Question: I'm trying to connect to a MySQL server on my Homestead (vagrant) setup. I don't have any problems SSH-ing inside it, and I can use it's command line mysql without problems. Note that I'd like to connect to it from my host machine using MySQL Workbench on Ubuntu 14.10
Here are my settings:

As you can see I've added my private ssh key. I don't think there is an ssh password set. The mysql username and passwords though are 100% correct.
What am i doing wrong?
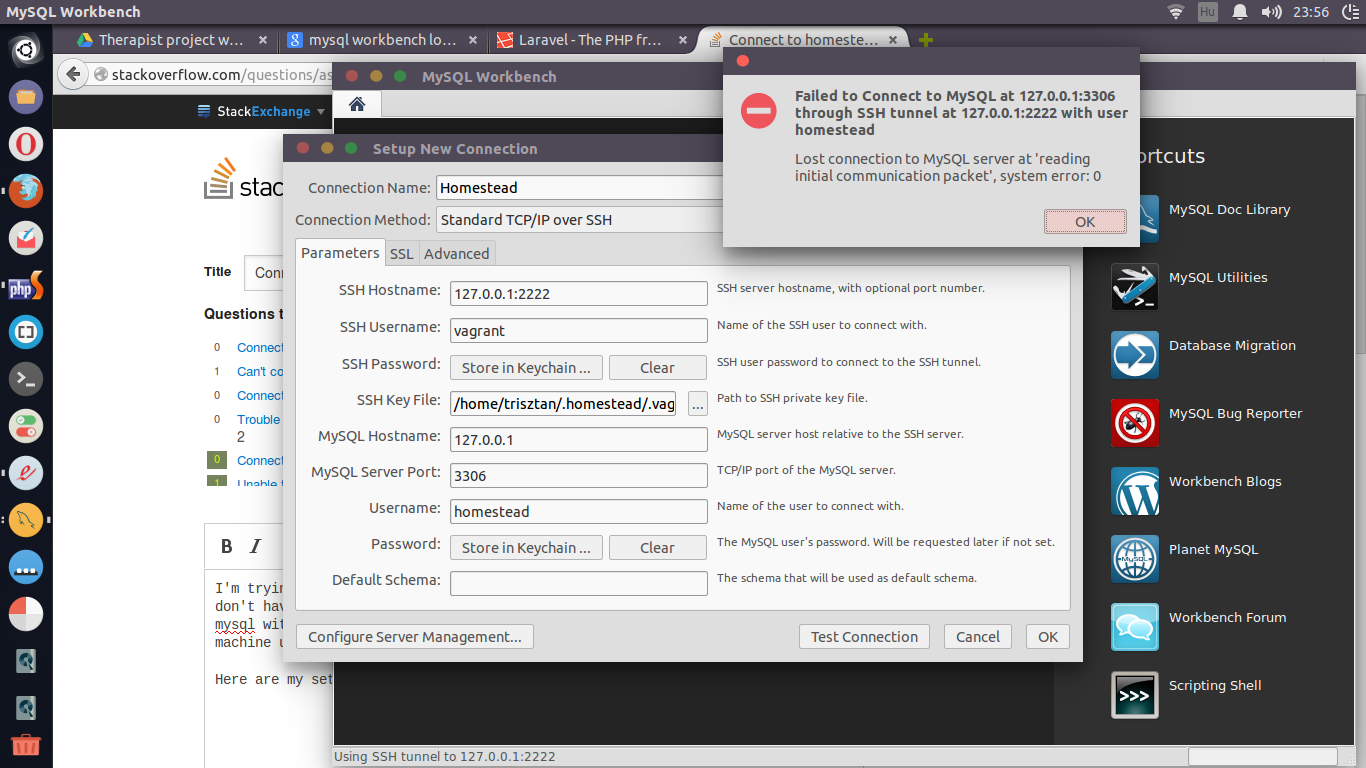
Answer: This is a little bit old question but I had problem with connection and maybe somebody else will have it. These are working parameters for connection:
<URL>
- -